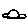
Label: car